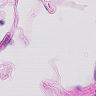
Metastatic tissue present: no